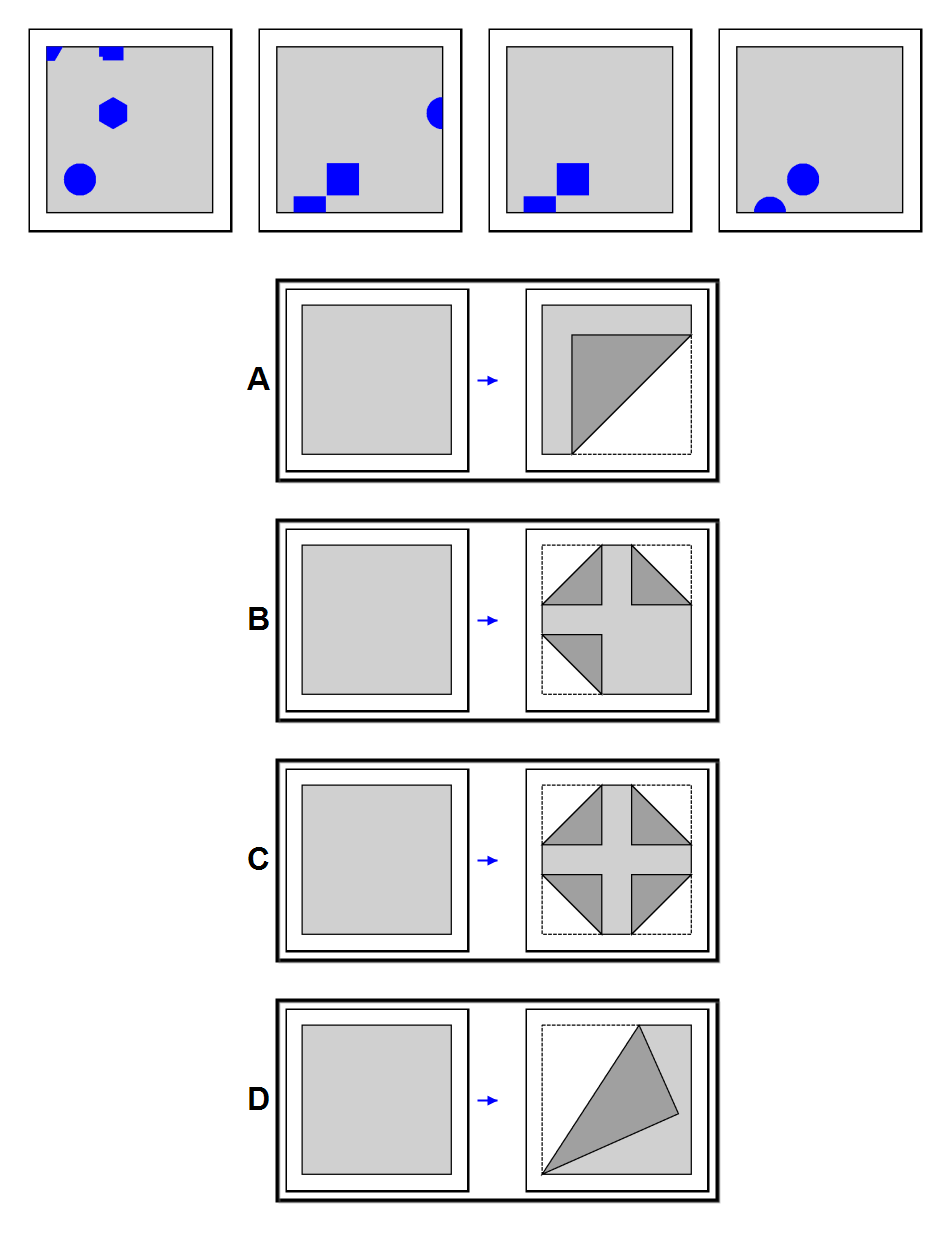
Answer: B